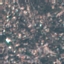
Label: Residential